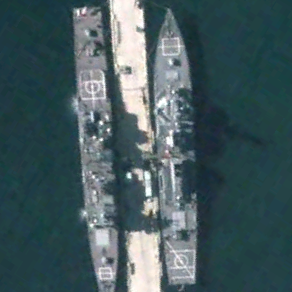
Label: destroyer